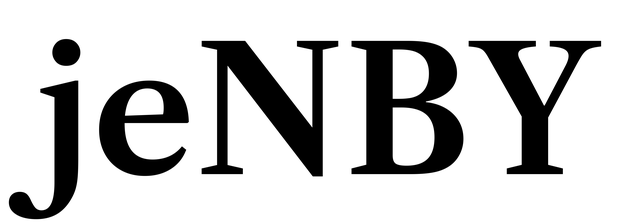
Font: LibreCaslonText_SemiBold